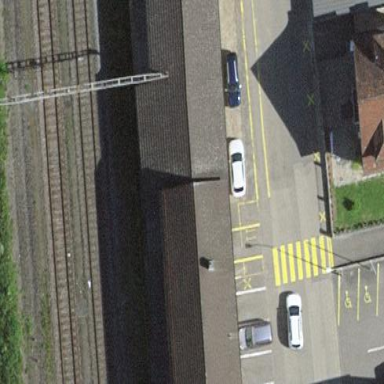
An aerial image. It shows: Transportation building.